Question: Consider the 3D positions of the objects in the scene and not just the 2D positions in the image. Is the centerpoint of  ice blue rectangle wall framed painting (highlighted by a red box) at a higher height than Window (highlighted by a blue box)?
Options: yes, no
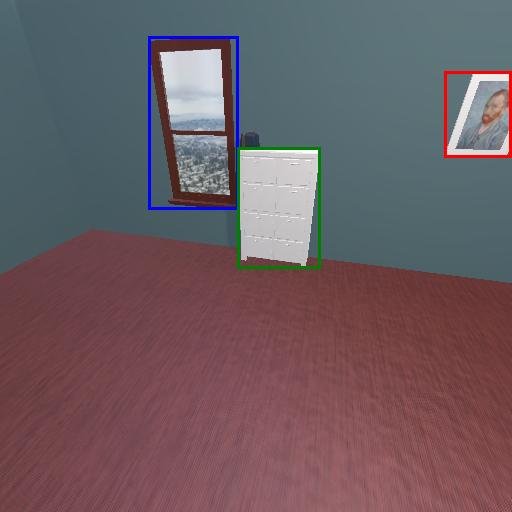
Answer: yes